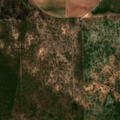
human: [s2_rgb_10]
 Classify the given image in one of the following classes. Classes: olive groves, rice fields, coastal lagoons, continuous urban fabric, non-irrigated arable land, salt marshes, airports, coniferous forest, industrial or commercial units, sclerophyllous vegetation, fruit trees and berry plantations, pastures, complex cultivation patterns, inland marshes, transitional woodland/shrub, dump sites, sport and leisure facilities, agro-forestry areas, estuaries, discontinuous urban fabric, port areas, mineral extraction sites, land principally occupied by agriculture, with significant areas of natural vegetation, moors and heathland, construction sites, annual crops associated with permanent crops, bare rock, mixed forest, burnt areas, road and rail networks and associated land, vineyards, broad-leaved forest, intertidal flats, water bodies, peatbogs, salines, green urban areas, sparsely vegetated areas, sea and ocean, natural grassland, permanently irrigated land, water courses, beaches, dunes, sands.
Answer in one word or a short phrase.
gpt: continuous urban fabric